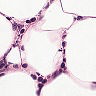
Metastatic tissue present: no